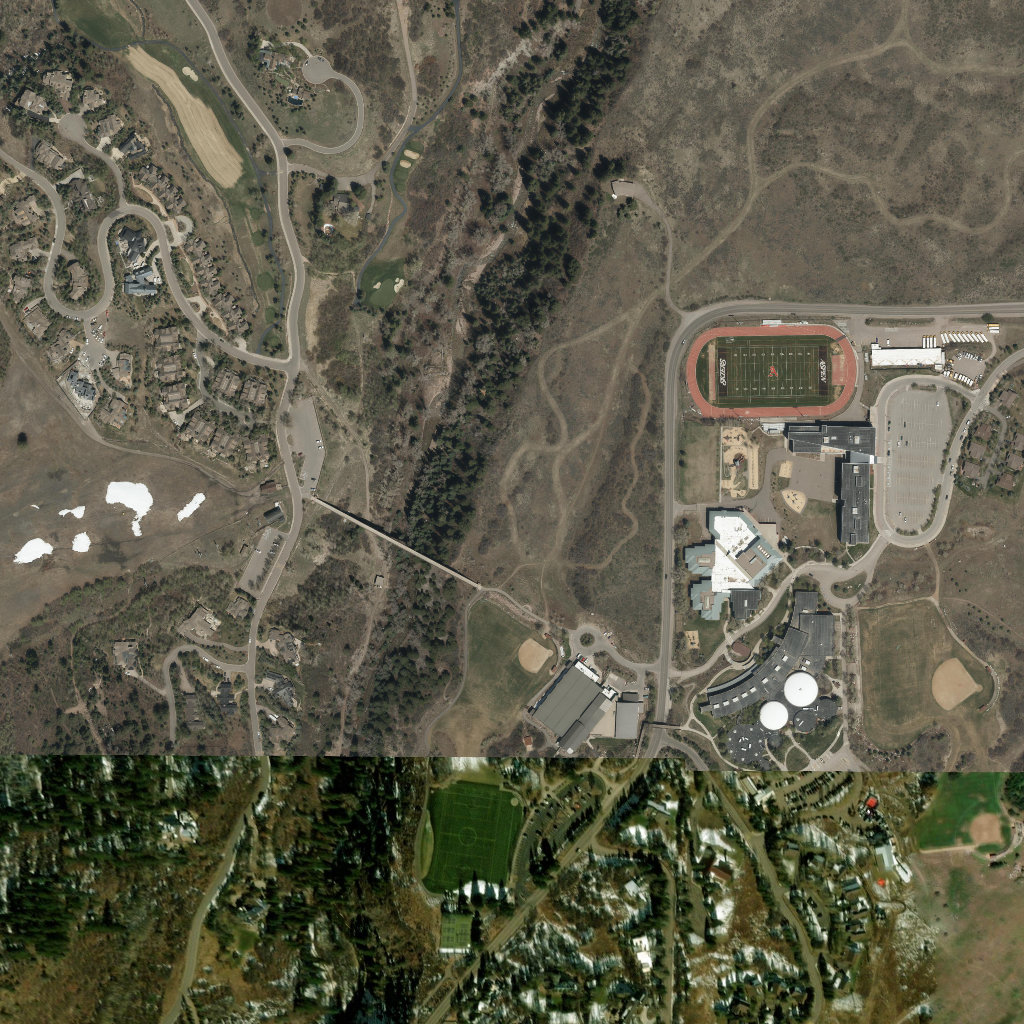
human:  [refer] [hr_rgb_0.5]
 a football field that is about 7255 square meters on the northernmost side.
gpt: <box>[[70, 32, 80, 39, 0]]</box>